Question: I woult like to insert a legent to my plot. I tried this with the following code:
'''
plot(1:4)
legend("topleft",legend=expression(paste(theta[1]==7%*%10^-4,sep=" ",theta[2]==-14%*%10^-4),
paste(theta[1]==0,sep=" ",theta[2]==0)),bty="n",cex=1.2)
'''

Unfortunately, as you can see, the symbols of the legend are not not aligned in the vertical sence. So theta_2 in the second line appears under the value of theta_1 of the first line.
How can I change the code, so that the symbols are well aligned?
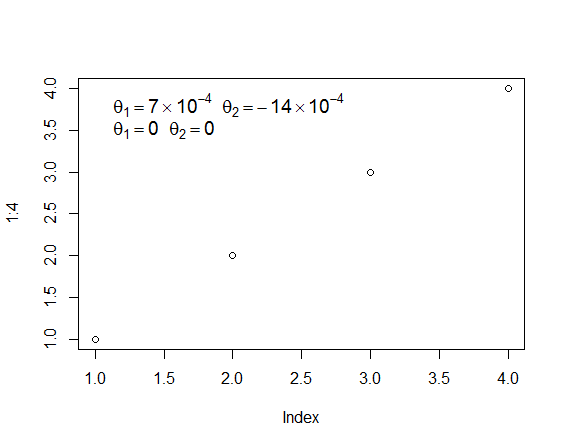
Answer: There is an 'ncol' argument....
'''
plot(1:4)
legend("topleft",legend= expression( paste(theta[1]==7%*%10^-4) ,
paste(theta[1]==0) ,
paste( theta[2]==-14%*%10^-4),
paste( theta[2]==0 ) ),
bty="n",cex=1.2 , ncol = 2 )
'''